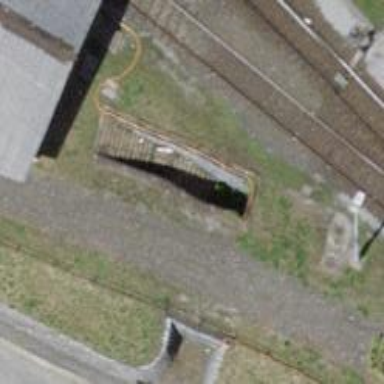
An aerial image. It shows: Tunnel footway.